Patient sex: M
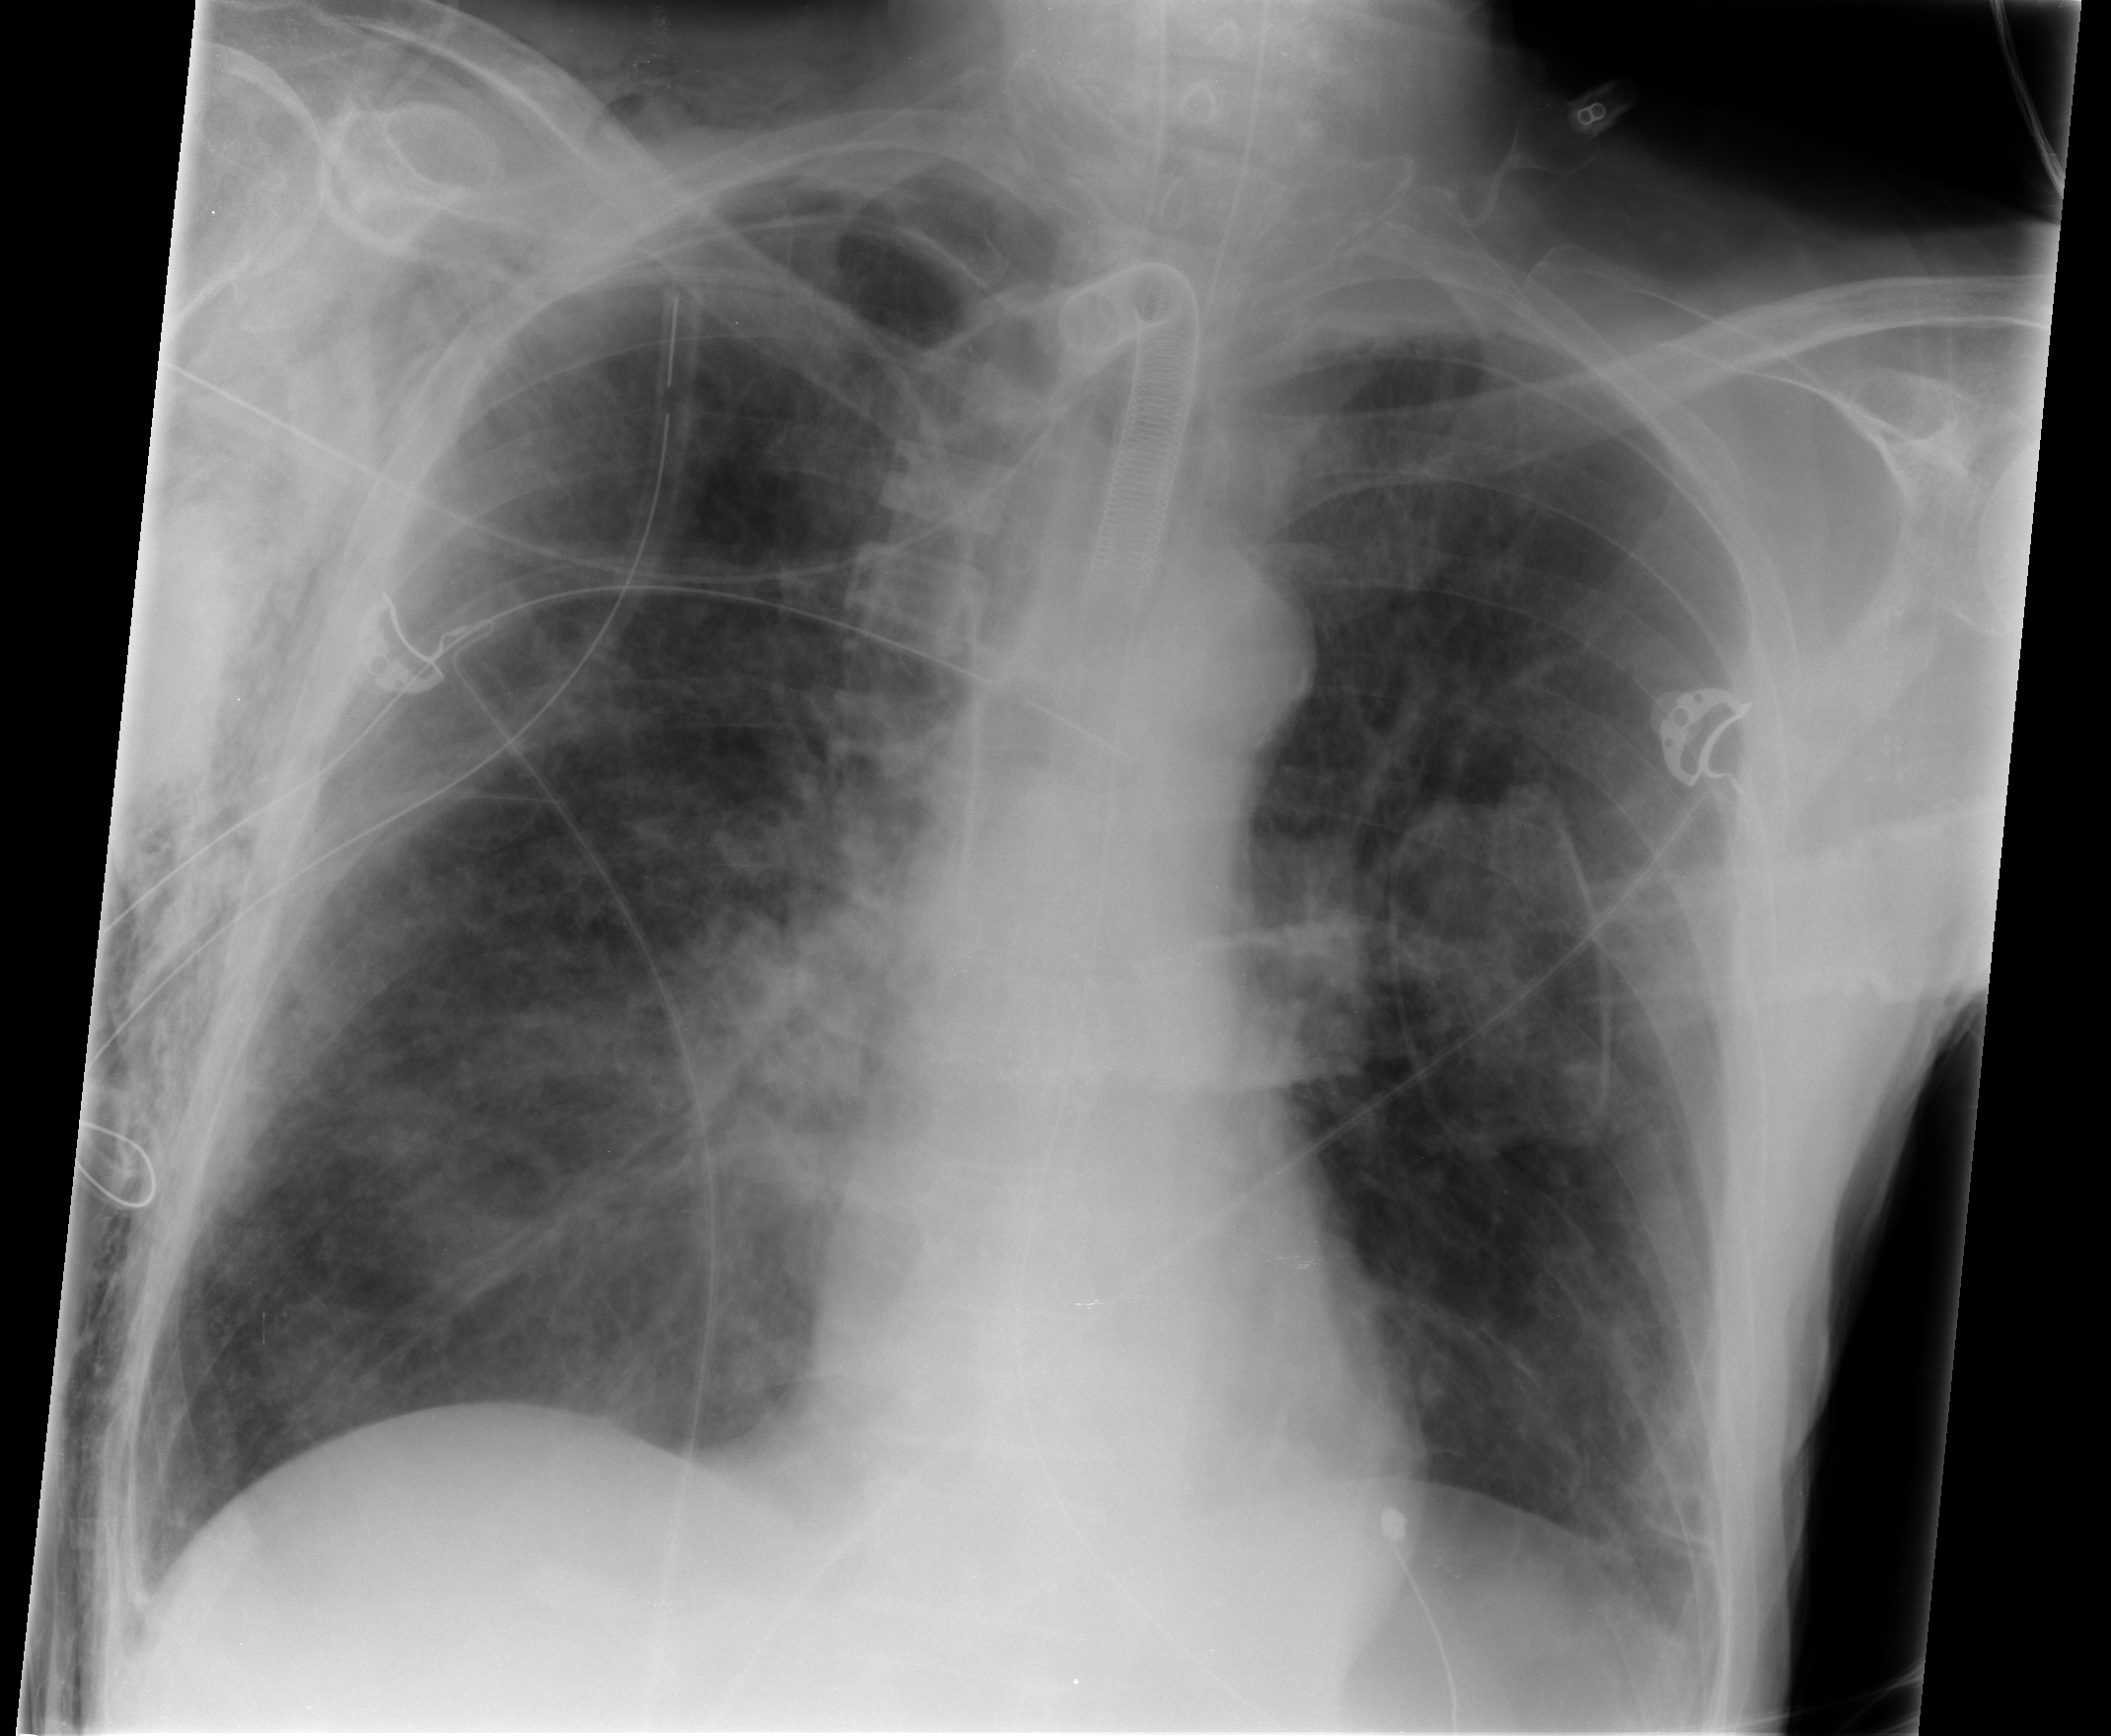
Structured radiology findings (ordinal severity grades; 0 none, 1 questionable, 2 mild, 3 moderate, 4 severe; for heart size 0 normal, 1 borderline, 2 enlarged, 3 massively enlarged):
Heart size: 0
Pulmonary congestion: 1
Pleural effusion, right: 0
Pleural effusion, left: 1
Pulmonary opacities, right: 0
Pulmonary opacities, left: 0
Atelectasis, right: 0
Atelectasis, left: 1